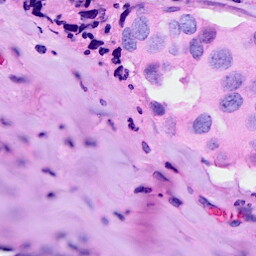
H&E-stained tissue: Breast